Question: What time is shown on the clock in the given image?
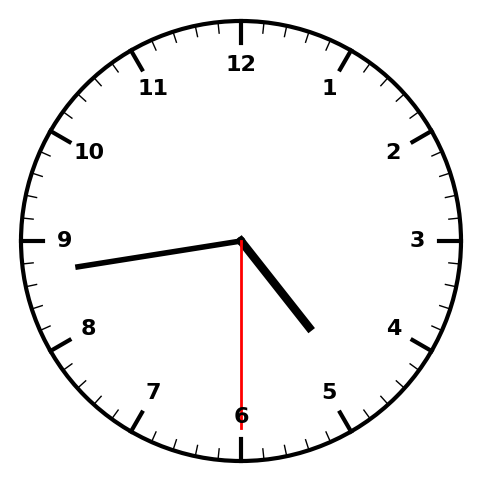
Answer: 04:43:30